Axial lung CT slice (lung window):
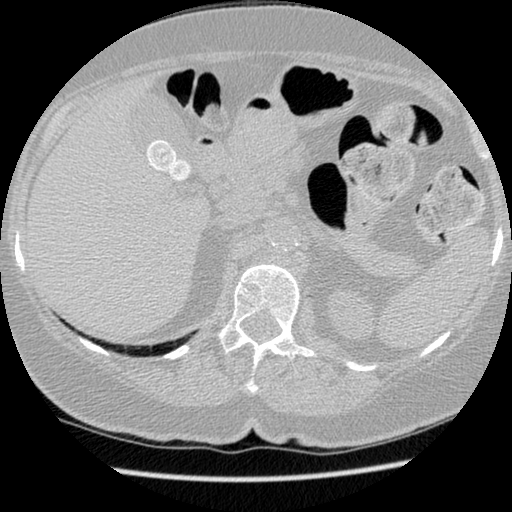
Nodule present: no